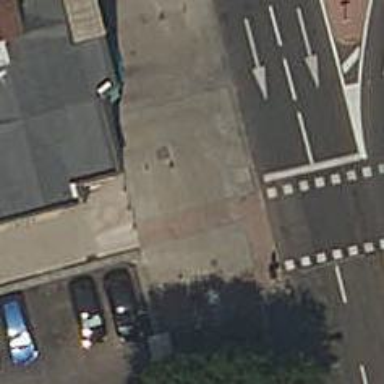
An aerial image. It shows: Footway surfaced with paving stones.